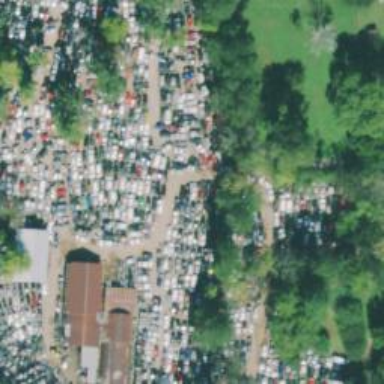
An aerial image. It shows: Industrial area designated as auto wrecker yard.